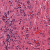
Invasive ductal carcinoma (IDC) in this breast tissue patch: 1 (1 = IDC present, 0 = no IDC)